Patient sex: F
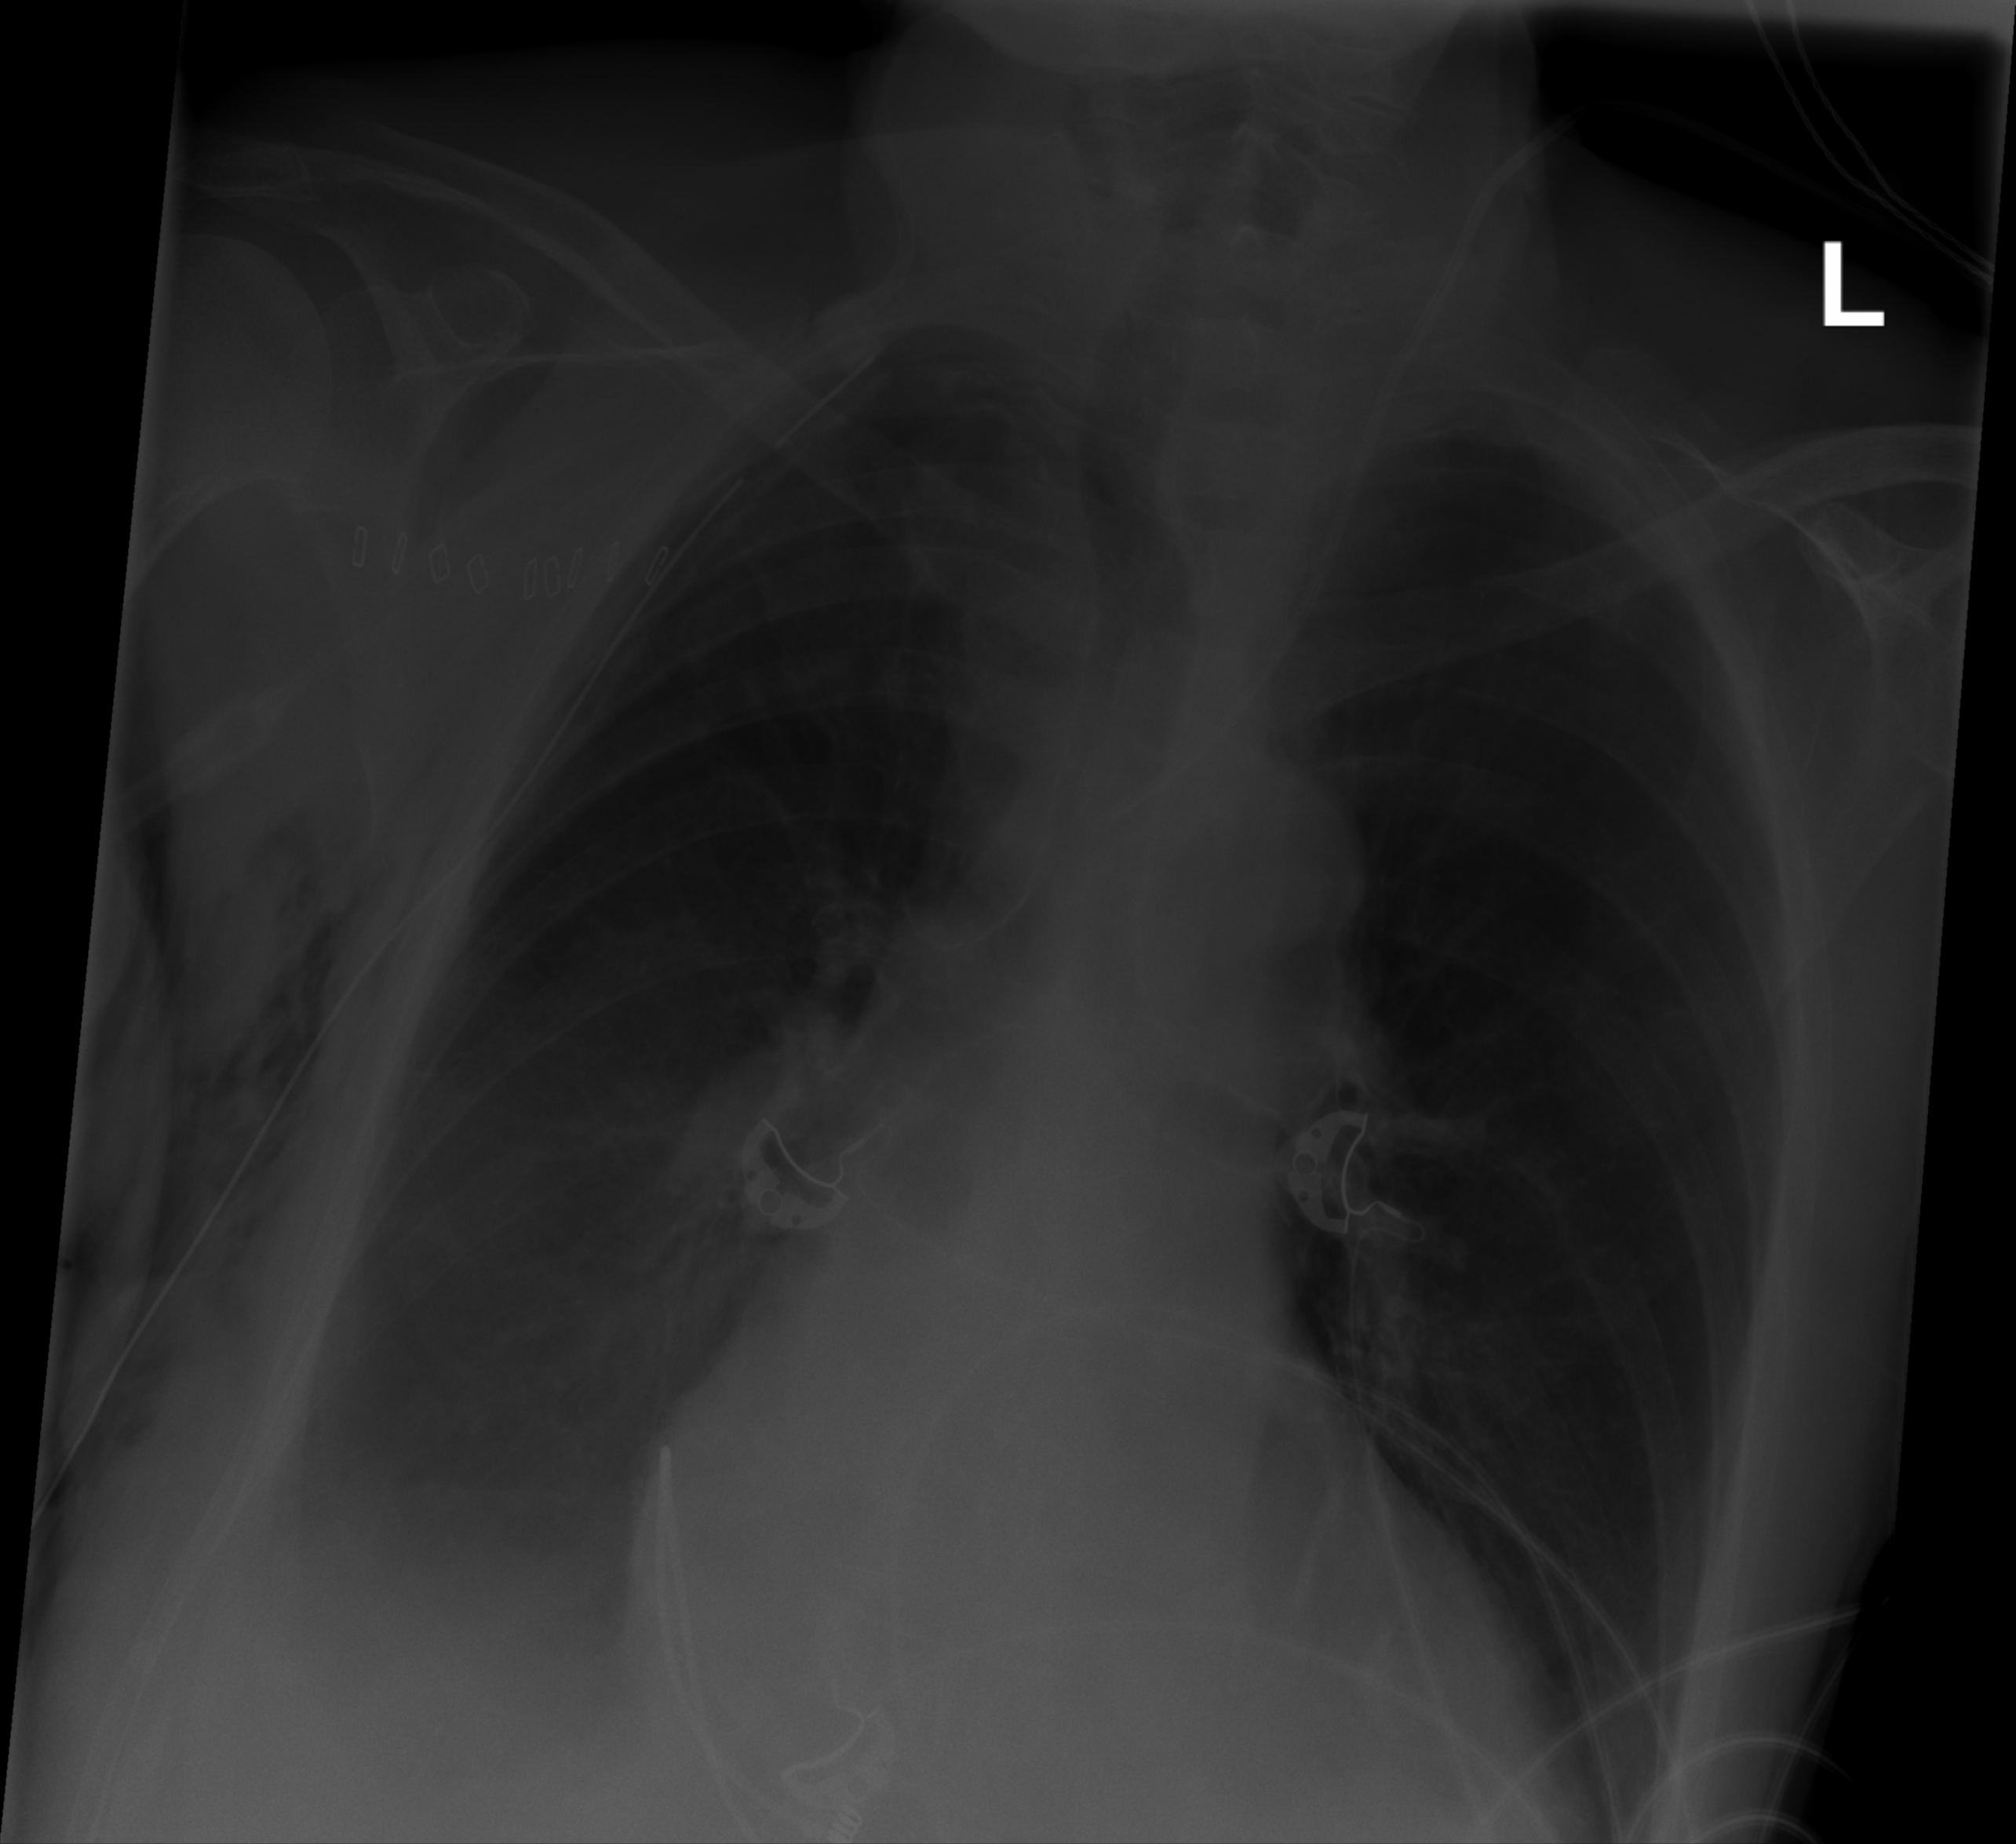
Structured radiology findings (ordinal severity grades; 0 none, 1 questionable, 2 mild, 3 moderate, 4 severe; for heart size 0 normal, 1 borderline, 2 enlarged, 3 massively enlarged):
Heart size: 2
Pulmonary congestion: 0
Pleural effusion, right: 2
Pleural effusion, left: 0
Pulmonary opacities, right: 0
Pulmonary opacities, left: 0
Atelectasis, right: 0
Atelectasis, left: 0